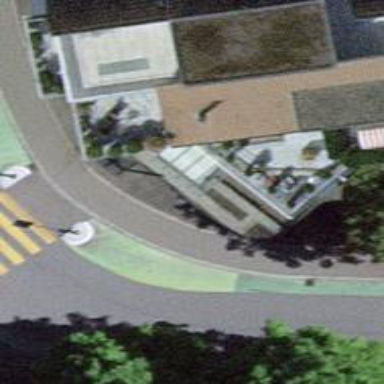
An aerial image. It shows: Library.